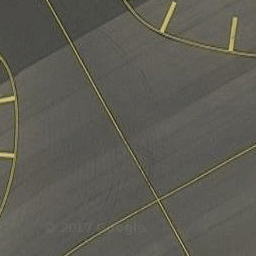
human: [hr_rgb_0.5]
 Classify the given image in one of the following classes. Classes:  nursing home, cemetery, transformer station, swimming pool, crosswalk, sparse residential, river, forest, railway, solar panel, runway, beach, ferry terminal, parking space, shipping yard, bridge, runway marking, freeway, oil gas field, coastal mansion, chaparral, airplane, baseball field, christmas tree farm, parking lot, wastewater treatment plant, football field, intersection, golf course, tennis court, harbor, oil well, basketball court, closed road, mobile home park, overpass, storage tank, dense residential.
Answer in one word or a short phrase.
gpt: runway marking